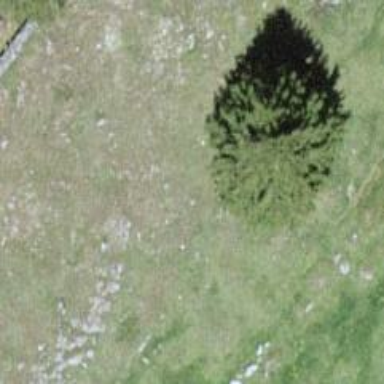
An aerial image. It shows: Needle-leaved tree in natural setting.